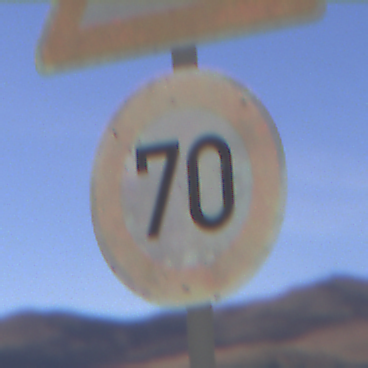
Verkehrszeichen: Geschwindigkeit70
Zusatzzeichen oben: WildwechselRechts
Umgebung: Outdoor, Nature
Tageszeit: Midday
Wetter: Clear
Licht: Natural
Jahreszeit: NotSpecified
Kontrast: HighContrast